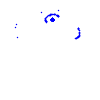
Particle: electron